Question: I've just re-factored my code which posts to social networks using Social Framework(previous code worked fine with the same fmw!). And now I'm getting the errors like:
'[ACAccountStore requestAccessToAccountsWithType:options:completion:]: unrecognized selector sent to instance'
I've logged the account store object and it exists - 'store is: <ACAccountStore: 0x8c2cec0>'
The code where it crashes:
'''
NSLog(@"[SocialSharingManager sharedInstance].accountStore is:
%@", [SocialSharingManager sharedInstance].accountStore);
ACAccountType * facebookAccountType = [[SocialSharingManager sharedInstance].accountStore
accountTypeWithAccountTypeIdentifier:ACAccountTypeIdentifierFacebook];
NSDictionary * options = @{ACFacebookAppIdKey : kFacebookAppId, ACFacebookPermissionsKey : permissions, ACFacebookAudienceKey : ACFacebookAudienceEveryone};
[[SocialSharingManager sharedInstance].accountStore
requestAccessToAccountsWithType:facebookAccountType options:options completion:^(BOOL granted, NSError *error) {
if (granted) {...}
'''
The second type of error:

These errors appear when I try to get access either to FB or Twitter account. Any suggestions? P.S - all things are going on main thread - you can see it on the screen-shot
EDIT: Don't know why the picture is so small, so please use zoom
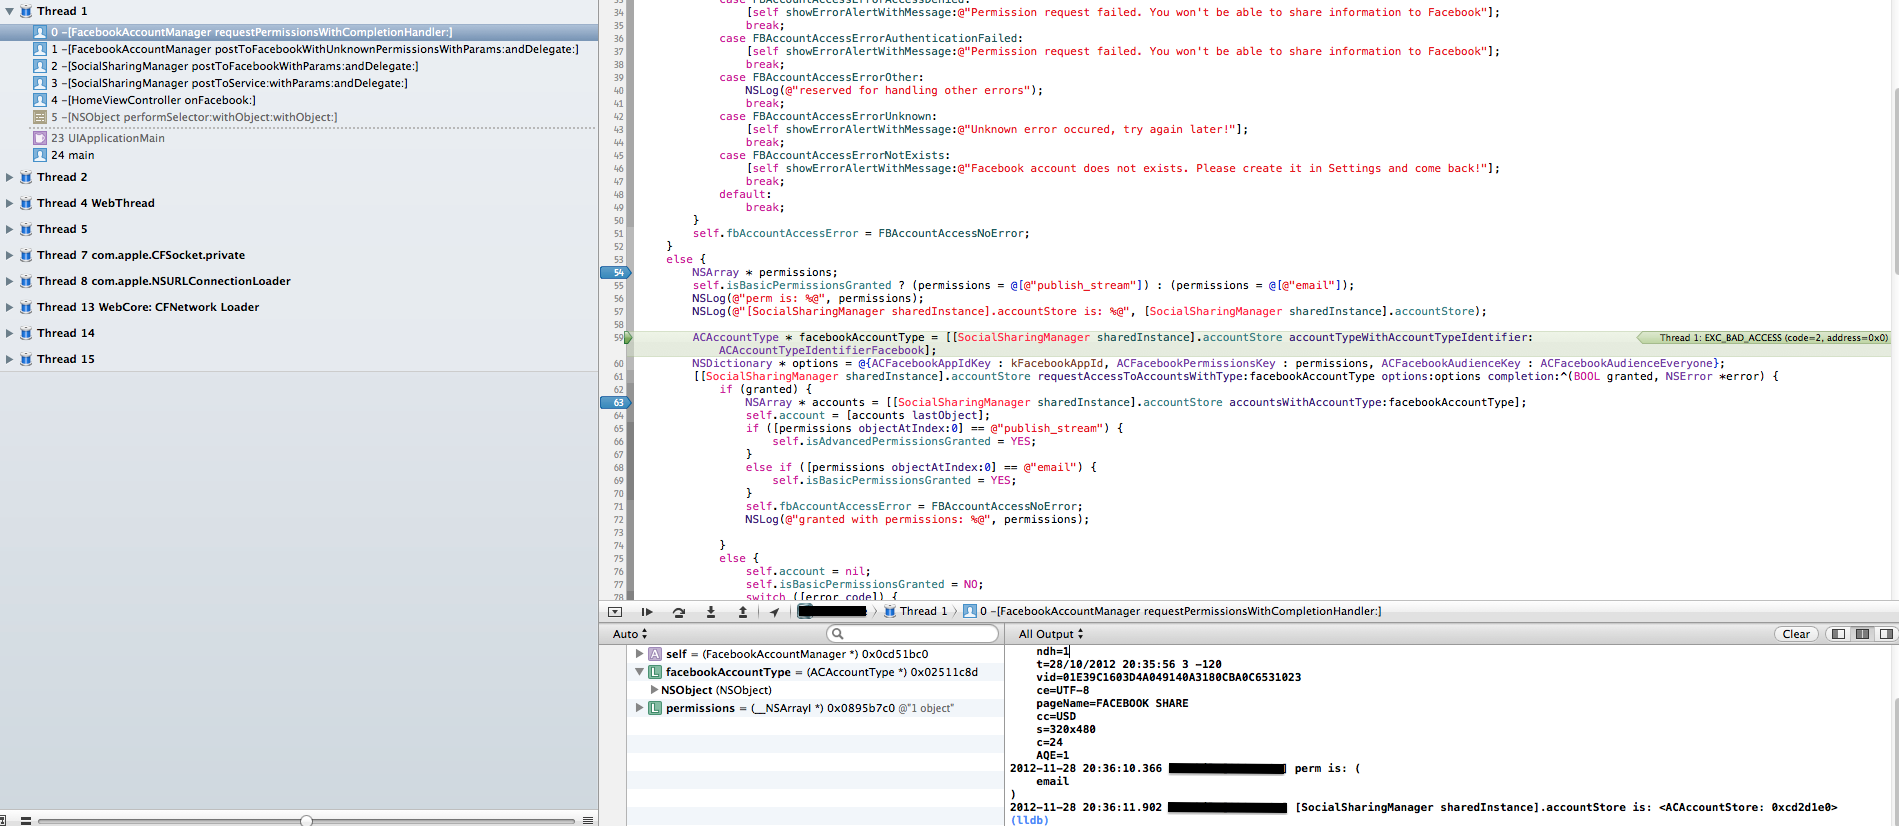
Answer: That was not funny = ) I've accidentally changed the scheme to iPhone Simulator 5.0 so the reason of crash is evident - the Social Framework appeared with iOS 6.0. I was perplexed because the project compiled with no warnings.